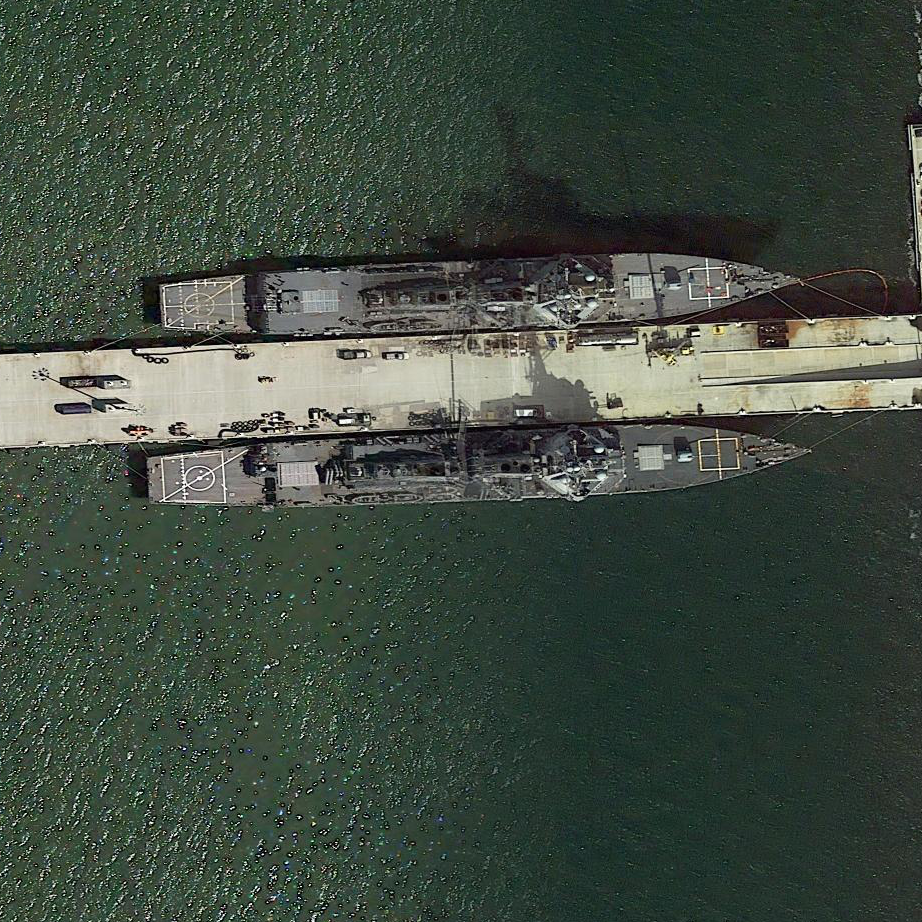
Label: destroyer